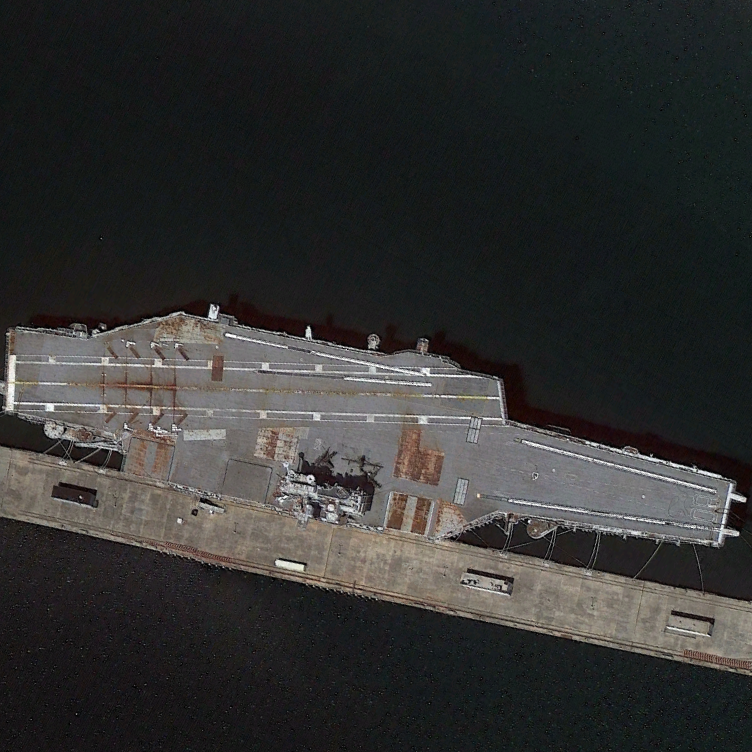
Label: aircraft_carrier